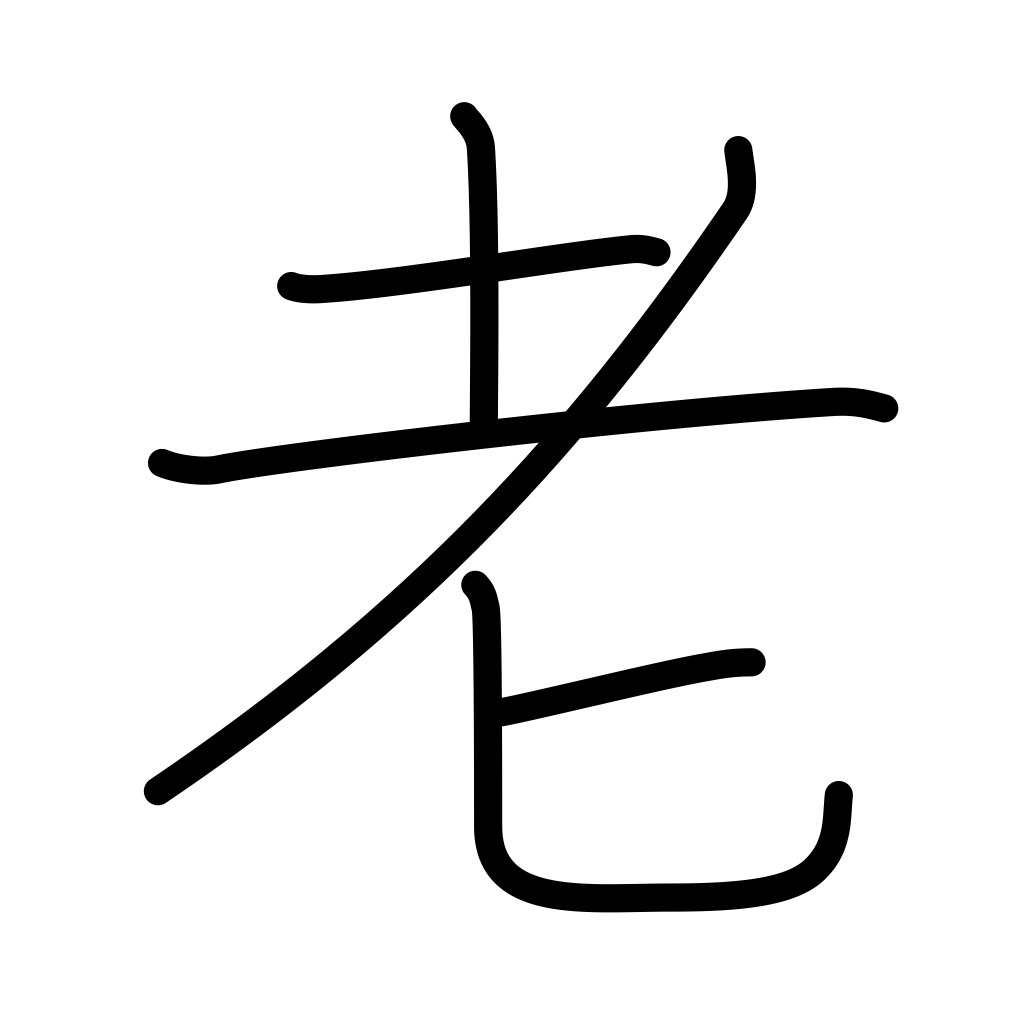
Meaning: old man, old age, grow old